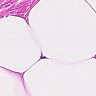
Metastatic tissue present: no